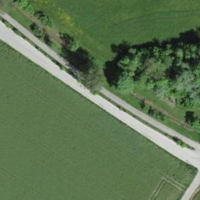
EUNIS habitat code: 52
Species observed at this site:
Cirsium vulgare